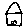
Label: house